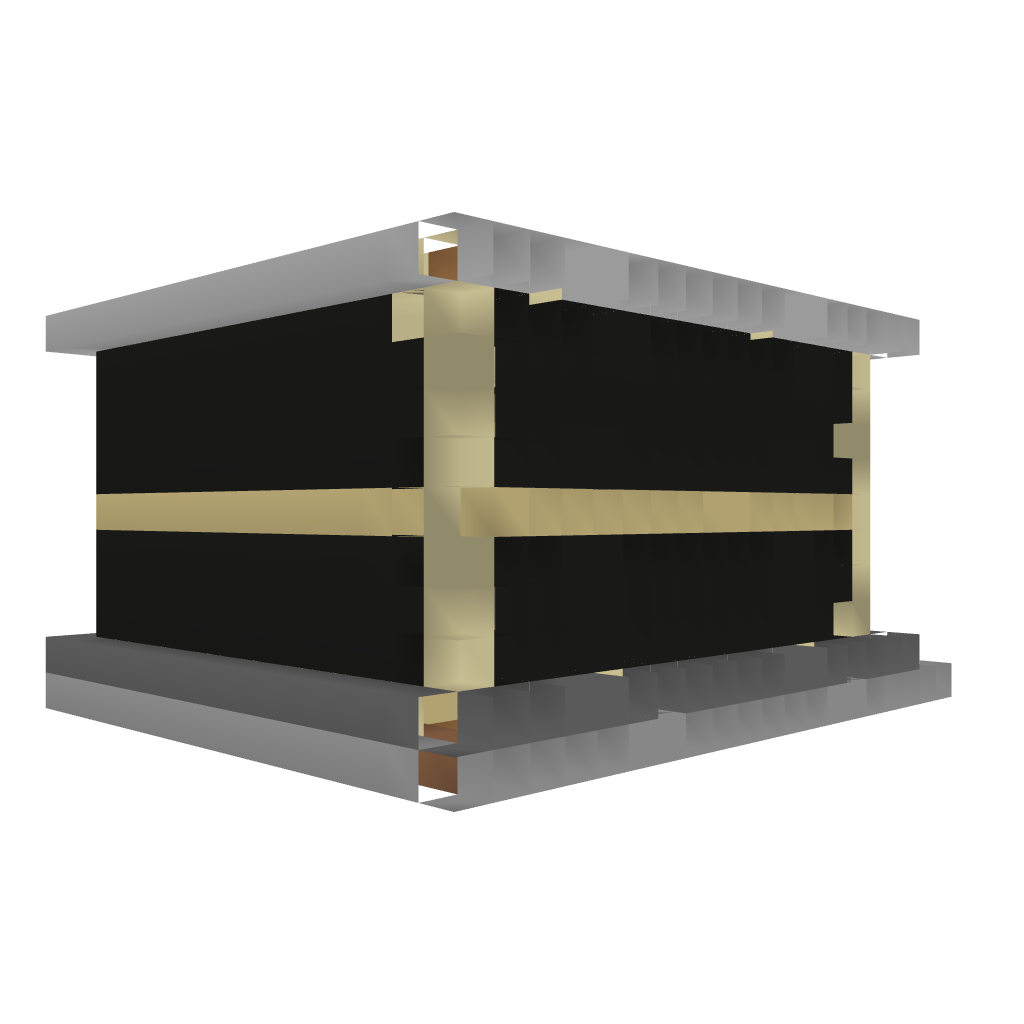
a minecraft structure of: The Ingram Home